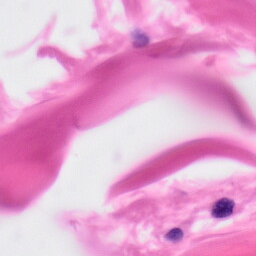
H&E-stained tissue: Skin